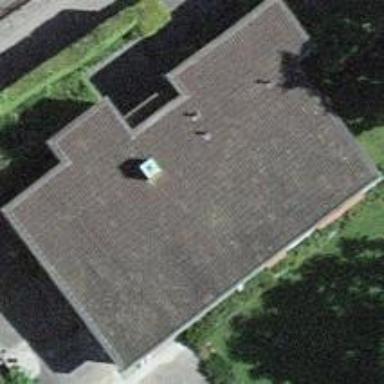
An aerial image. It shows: Residential building.